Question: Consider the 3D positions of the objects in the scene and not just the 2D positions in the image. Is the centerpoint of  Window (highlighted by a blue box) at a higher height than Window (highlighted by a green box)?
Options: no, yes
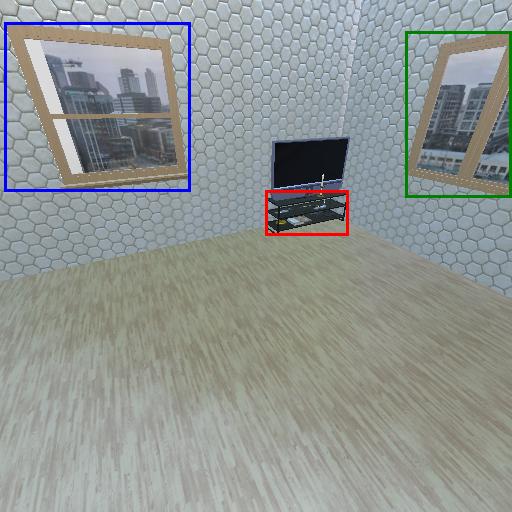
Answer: no